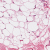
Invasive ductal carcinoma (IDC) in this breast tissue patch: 0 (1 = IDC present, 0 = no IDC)